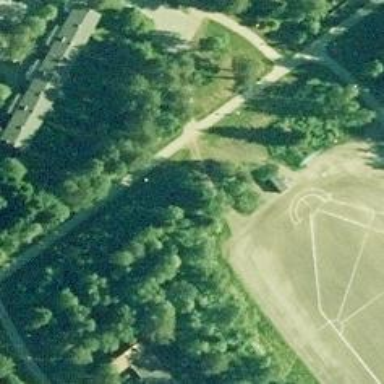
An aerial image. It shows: Cycleway.